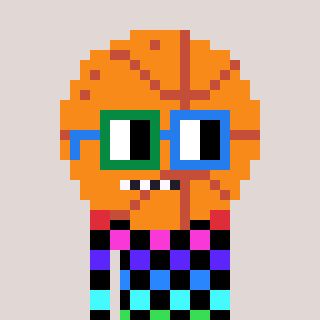
a pixel art character with square green and blue glasses, a basketball-shaped head and a bluegrey-colored body on a warm background